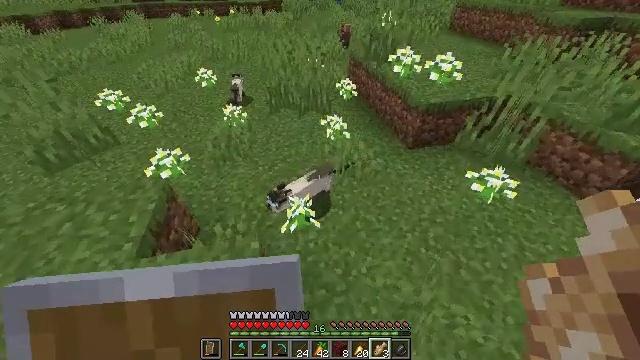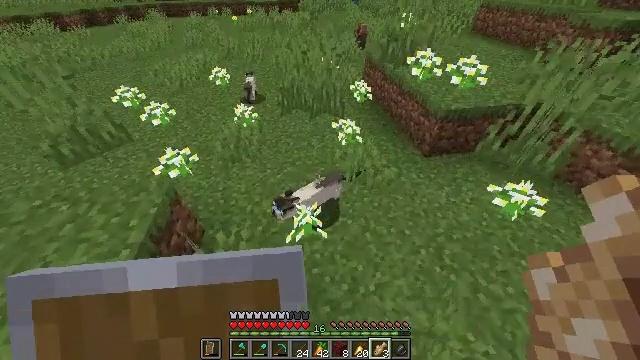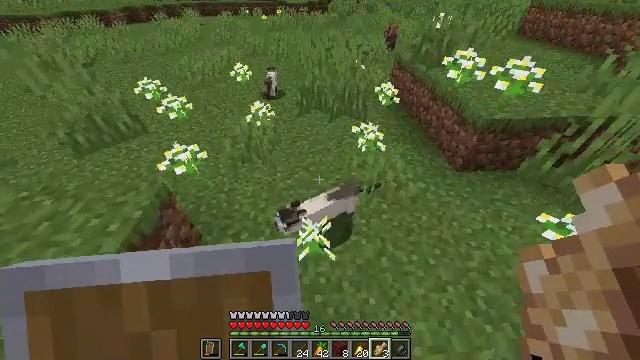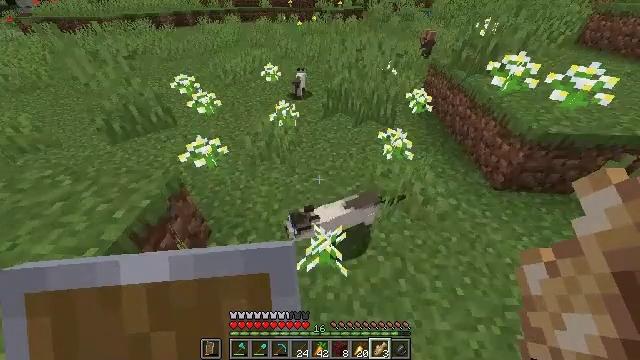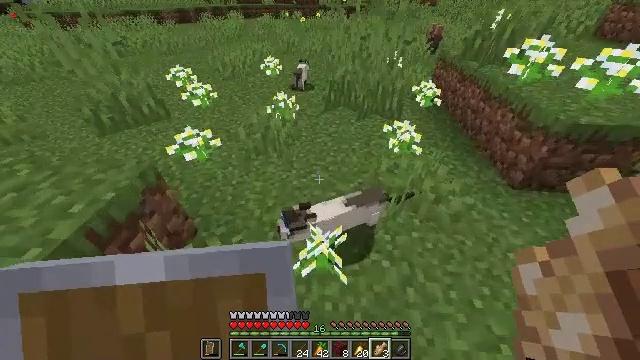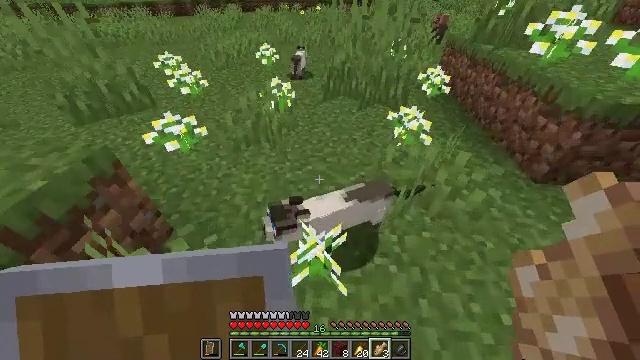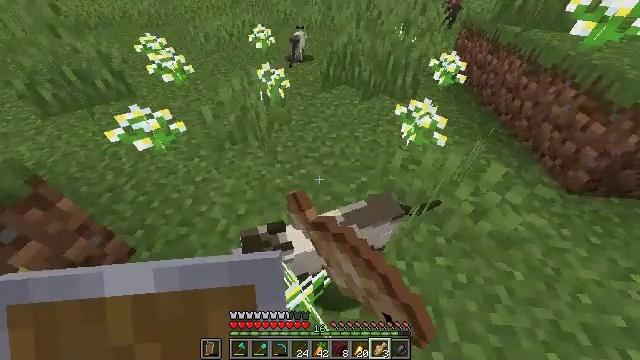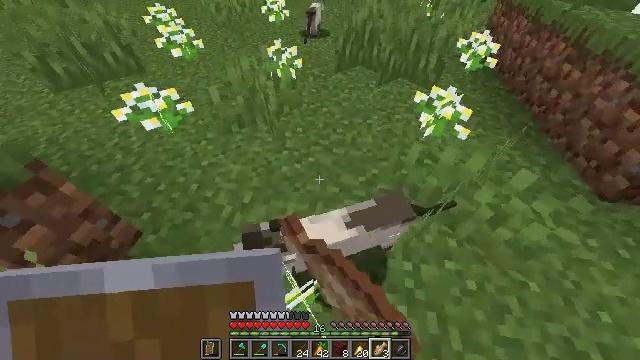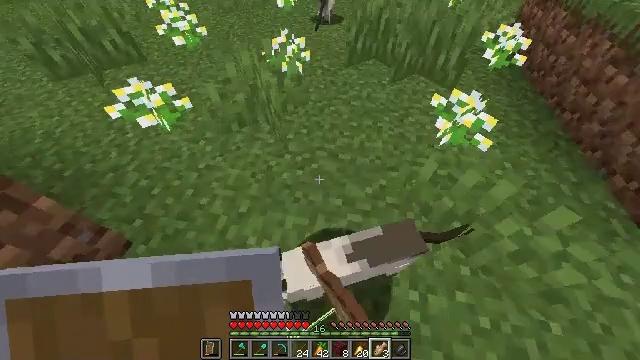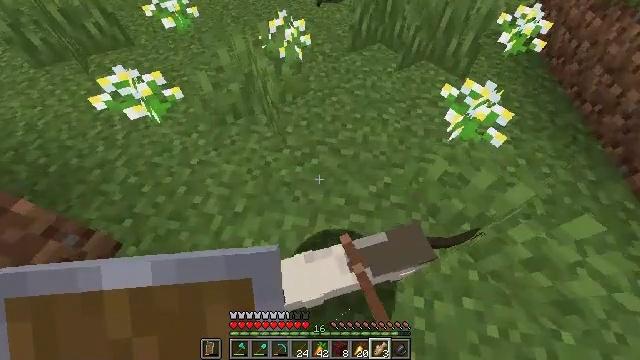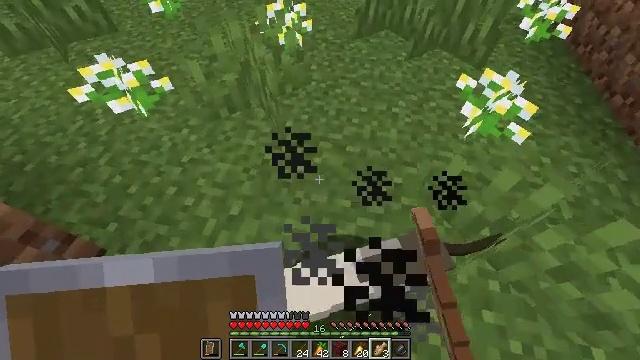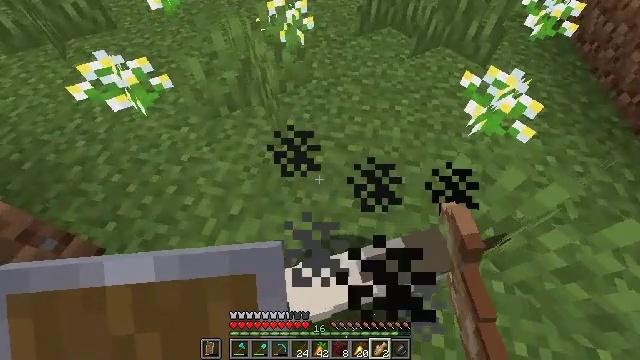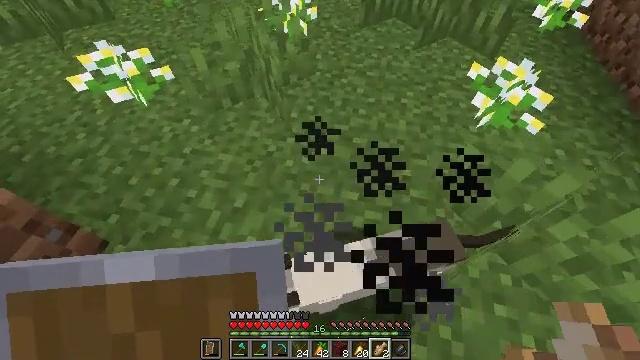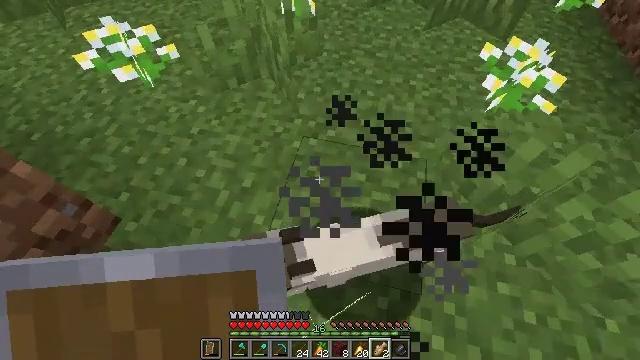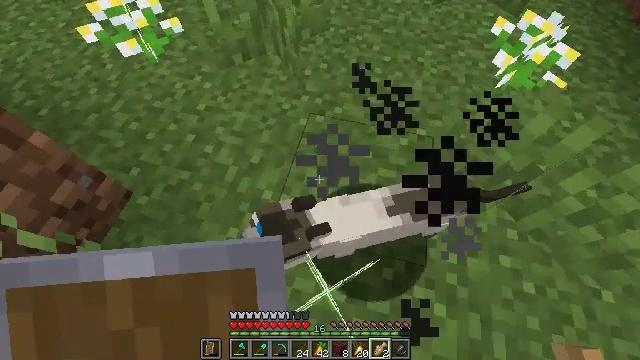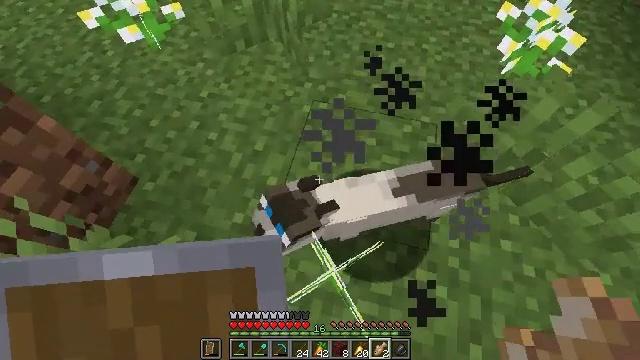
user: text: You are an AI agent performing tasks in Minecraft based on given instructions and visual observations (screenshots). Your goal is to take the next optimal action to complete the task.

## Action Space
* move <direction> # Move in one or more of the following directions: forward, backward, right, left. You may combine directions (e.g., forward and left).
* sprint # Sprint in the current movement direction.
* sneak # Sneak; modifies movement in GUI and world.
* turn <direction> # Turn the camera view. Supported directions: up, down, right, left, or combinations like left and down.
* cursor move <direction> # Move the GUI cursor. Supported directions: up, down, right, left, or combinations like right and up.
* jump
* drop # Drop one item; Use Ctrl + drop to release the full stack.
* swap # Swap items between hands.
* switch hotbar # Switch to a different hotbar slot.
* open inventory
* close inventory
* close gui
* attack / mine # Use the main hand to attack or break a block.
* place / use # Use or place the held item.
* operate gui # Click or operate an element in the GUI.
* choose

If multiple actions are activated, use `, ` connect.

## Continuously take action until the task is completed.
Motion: motion action
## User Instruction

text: Harvest dark oak leaves for decorative purposes.
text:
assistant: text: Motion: move forward, sprint, turn left
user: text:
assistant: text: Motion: move forward, sprint, turn left
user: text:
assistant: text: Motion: move forward, turn left and up
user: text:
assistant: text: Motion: move forward
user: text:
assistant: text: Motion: move forward, use / place
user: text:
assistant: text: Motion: move forward, turn down, use / place
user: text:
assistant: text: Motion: move forward, turn left and down, use / place
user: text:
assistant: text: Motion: turn left and down
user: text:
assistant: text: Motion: turn down
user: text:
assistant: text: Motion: no_op
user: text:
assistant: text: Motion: no_op
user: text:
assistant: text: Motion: no_op
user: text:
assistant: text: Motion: turn down
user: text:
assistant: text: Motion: turn down
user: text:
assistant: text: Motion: turn down
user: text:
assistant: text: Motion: no_op
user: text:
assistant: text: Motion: no_op
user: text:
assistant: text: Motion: no_op
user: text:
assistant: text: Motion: turn up
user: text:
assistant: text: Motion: no_op
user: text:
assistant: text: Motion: turn right and up, use / place
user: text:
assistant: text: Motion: turn right and up, use / place
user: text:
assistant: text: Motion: turn right and up
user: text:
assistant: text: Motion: turn right and up
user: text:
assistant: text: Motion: turn up
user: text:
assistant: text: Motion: turn right and up
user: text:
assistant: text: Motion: no_op
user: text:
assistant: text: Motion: no_op
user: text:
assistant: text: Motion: no_op
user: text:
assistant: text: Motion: use / place